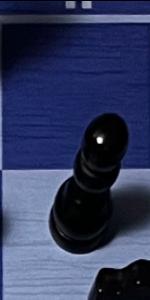
Label: Pawn_Black